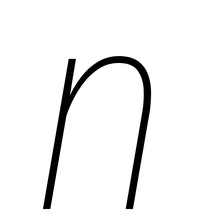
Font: Roboto-Italic_Condensed_Thin_Italic